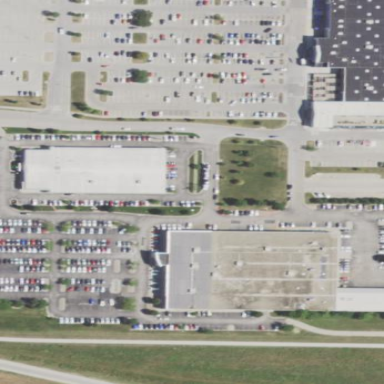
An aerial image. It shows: Retail area.